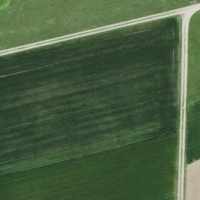
EUNIS habitat code: 52
Species observed at this site:
Salvia pratensis